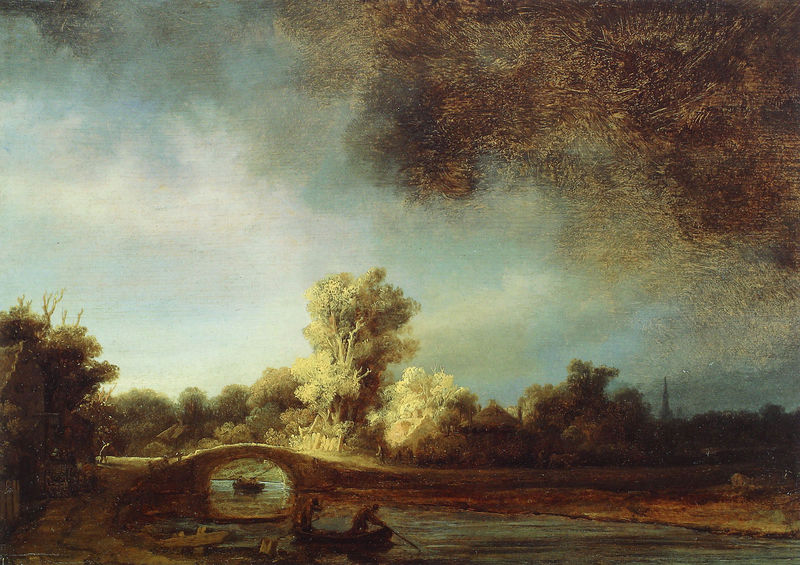
Titel: Die steinerne Brücke
Künstler: Harmensz van Rijn Rembrandt
Institution: Amsterdam, Rijksmuseum
Schlagwörter: blau, dunkel, gemälde, gewitter, himmel, mann, wasser, wolken, bäume, fluss, gelb, grün, impressionismus, kirchturm, landschaft, ufer, braun, frau, grau, männer, haus, weg, wolke, zaun, malerei, öl, bach, dämmerung, häuser, wind, brücke, hütte, pfad, kontrast, wald, boot, boote, ruder, stock, turm, schiff, düster, fischer, farbe, arbeiter, romantik, ölgemälde, steg, sturm, unwetter, kanu, böau, landschaftsbild, staken, gewitterwolke, strum, aufziehender sturm, himmel fluss